Question: I am working on an app for use on sites that deal with water treatment and waste management.
This app is being developed using appsheet.com
Appsheet creates apps using spreadsheets and stores all data input into the app in these spreadsheets.
I have a script that extracts data from a spreadsheet and applies it to a Google doc template.
The at the end of the template there is a signature section.
Appsheet has a built in signature feature, which stores these signatures as a png file in a subfolder.
In the spreadsheet, the image is kept as a file path, as seen here

When run, the script interprets this as the text you see and applies it to my template.
I need to be able to read this and apply the image, not the file path.
I have tried using some of the various image classes explained on the Apps Script Reference, none of which have worked for me.
'''
function chooseRowMethod(templateId){
var ss = SpreadsheetApp.getActiveSpreadsheet();
var sheet = ss.getActiveSheet();
var dataRange = sheet.getDataRange();
var values = dataRange.getValues();
var data = sheet.getRange(2, 2, 11, 18).getValues();//starting with row 2 and column 1 as our upper-left most column, get values from cells from 1 row down, and 15 columns along - hence (2,1,1,15)
var docTitle = sheet.getRange(2, 2, 11, 1).getValues();//this is grabbing the data in field B2
var docTitleTagNumber = sheet.getRange(2, 3, 11, 1).getValues();
var today = new Date();
var dd = today.getDate();
var mm = today.getMonth() + 1;
var yyyy = today.getFullYear();
today = dd + '/' + mm + '/' + yyyy;
for(var i = 0; i < values.length; i++){
for(var j = 0; j < values[i].length; j++){
if(values[i][j] == response){
Logger.log(i);
var row = data[i - 1];
var docId = DriveApp.getFileById(templateId).makeCopy().getId();
var doc = DocumentApp.openById(docId);
var body = doc.getActiveSection();
body.replaceText("%SITEID%", row[0]);
...
body.replaceText("%SIGNED%", row[16]);
doc.saveAndClose();
var file = DriveApp.getFileById(doc.getId());
var newFolder = DriveApp.getFolderById("16wRGBVdV0OZ5YfKhqEQSFMsux-ekGCCa");
newFolder.addFile(file);
var newDocTitle = docTitle[i - 1][0];
var newDocTagNumber = docTitleTagNumber[i - 1][0];
doc.setName(newDocTitle + " " + newDocTagNumber + " " + today);
}
}
}
}
'''
I am aware that the 'body.replaceText()' line does exactly as it says. I have tried using 'body.setImage()', but this also failed to get any results.
The expect result is picture that is taken from its folder and applied to the template using the file path that is given in the spreadsheet.
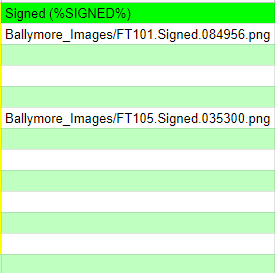
Answer: After spending some time on other parts of this project, I have come back to this problem and found a solution using the following code.
'''
var signature = row[17];
var sign = signature.substring(signature.indexOf("/") + 1);
var sigFolder = DriveApp.getFolderById("16C0DR-R5rJ4f5_2T1f-ZZIxoXQPKvh5C");
var files = sigFolder.getFilesByName(sign);
var n = 0;
var file;
while(files.hasNext()){
file = files.next();
n++;
} if(n>1){
SpreadsheetApp.getUi().alers('there is more than one file with this name' + sign);
}
var sigElectInstaller = "%SIGNELECTINSTALL%";
var targetRange = body.findText(sigElectInstaller); // Finding the range we need to focus on
var paragraph = targetRange.getElement().getParent().asParagraph(); // Getting the Paragraph of the target
paragraph.insertInlineImage(1, file.getBlob());// As there are only one element in this case you want to insert at index 1 so it will appear after the text // Notice the .getBlob()
paragraph.replaceText(sigElectInstaller, ""); // Remove the placeholder
'''